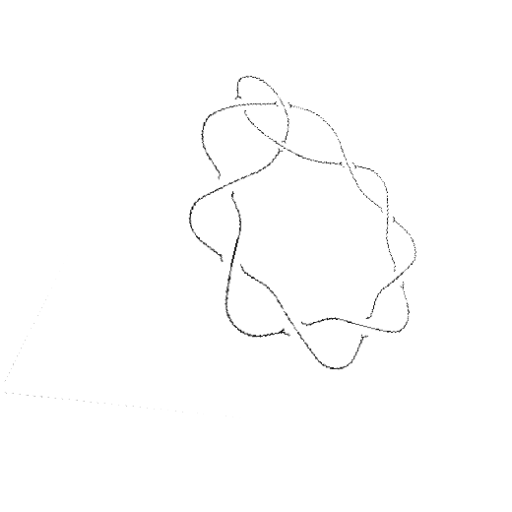
Crossing number: 10